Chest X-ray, PA view. Patient: 32 years old, sex M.
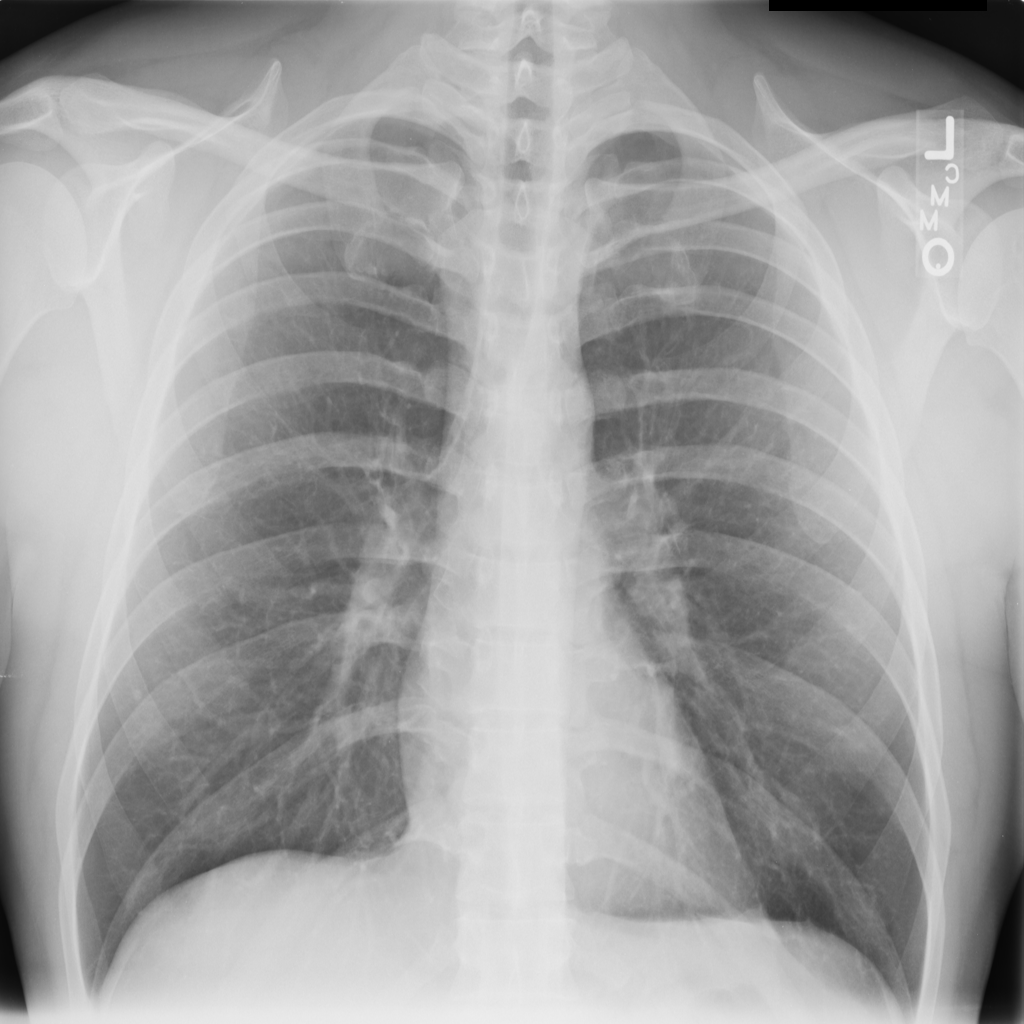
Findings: No Finding